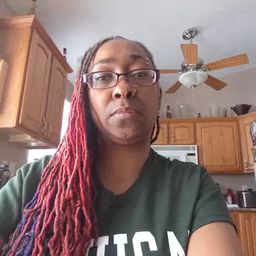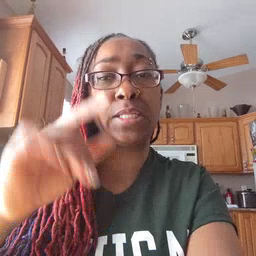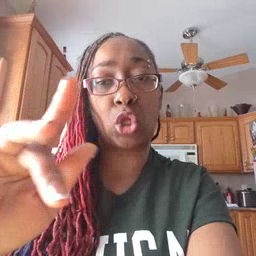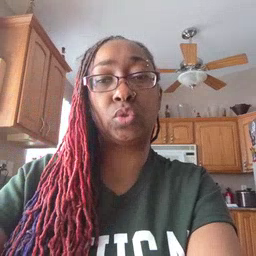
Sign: touch